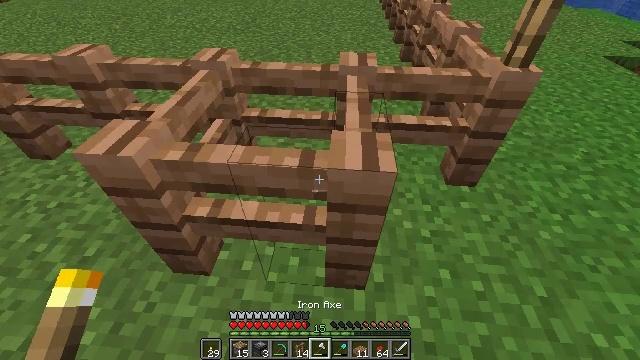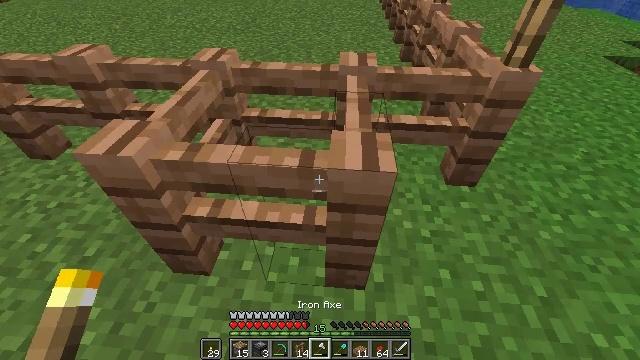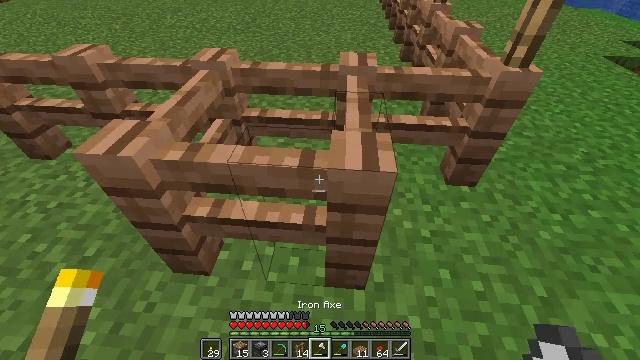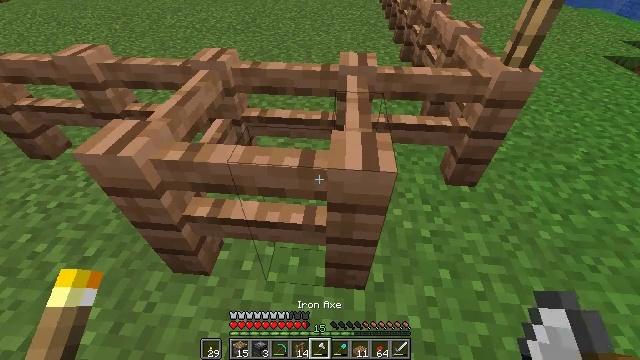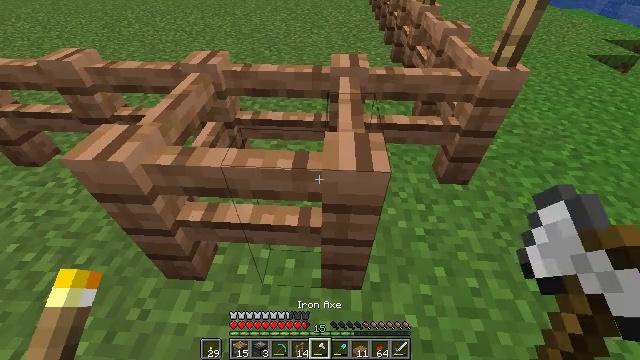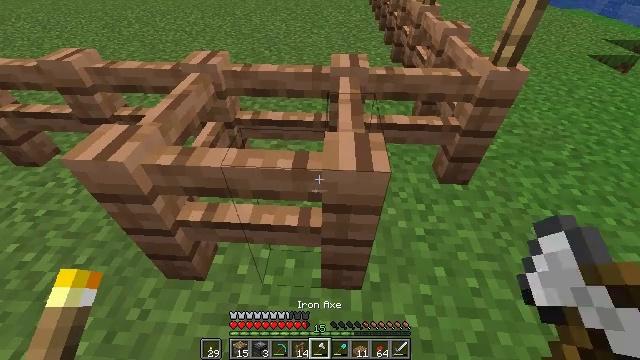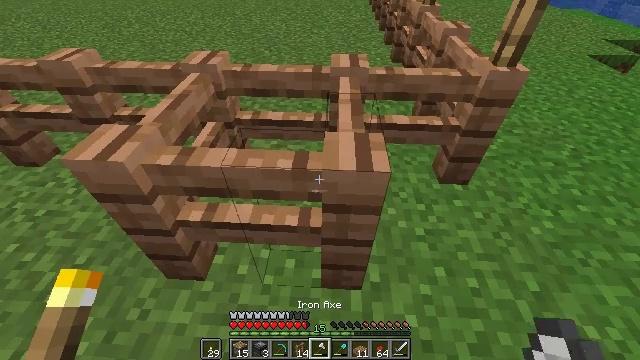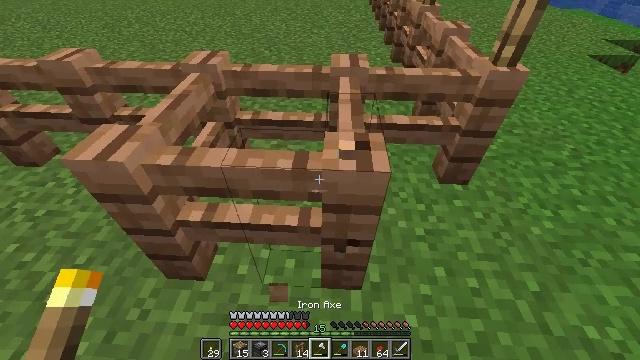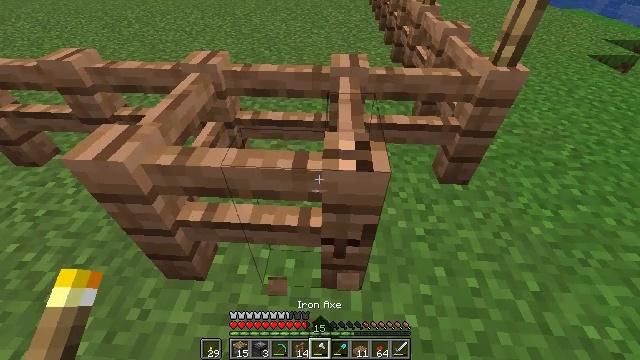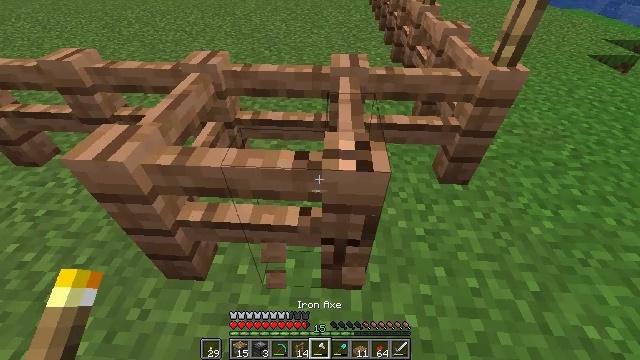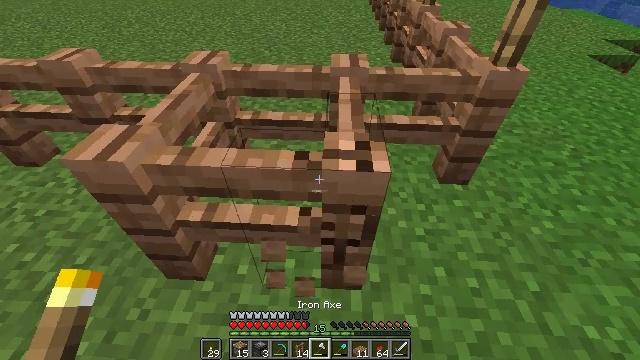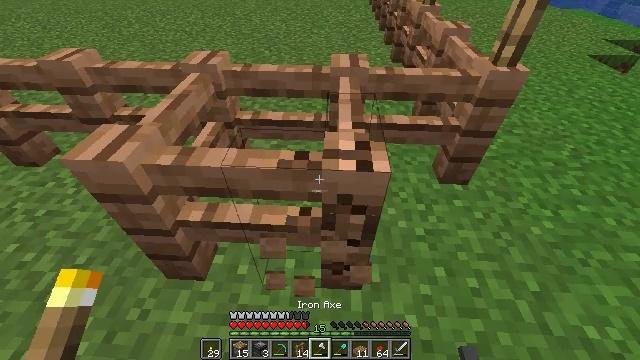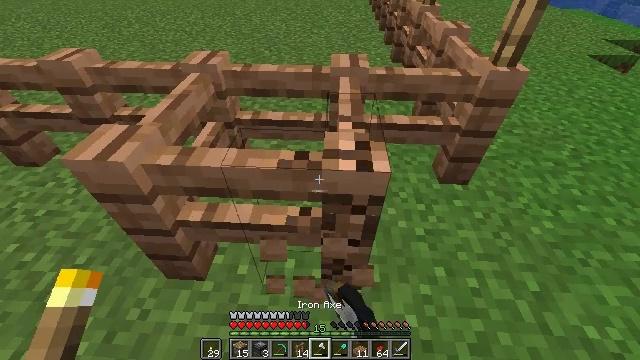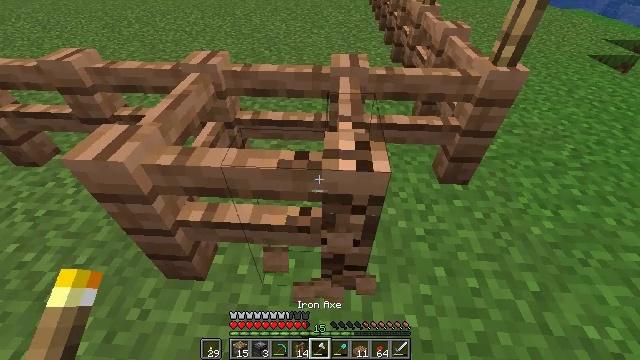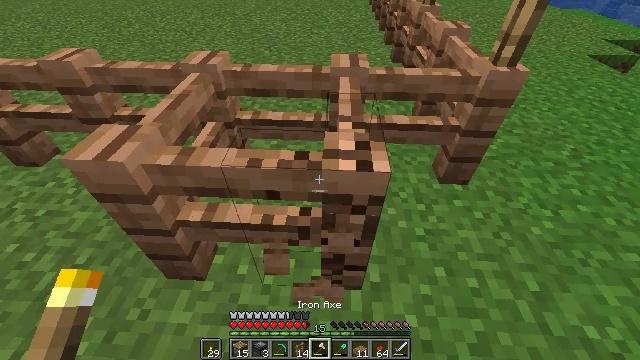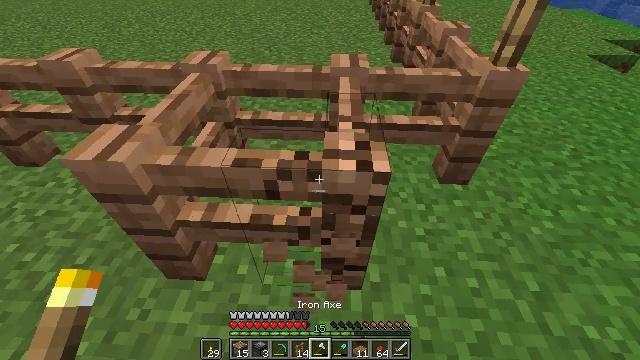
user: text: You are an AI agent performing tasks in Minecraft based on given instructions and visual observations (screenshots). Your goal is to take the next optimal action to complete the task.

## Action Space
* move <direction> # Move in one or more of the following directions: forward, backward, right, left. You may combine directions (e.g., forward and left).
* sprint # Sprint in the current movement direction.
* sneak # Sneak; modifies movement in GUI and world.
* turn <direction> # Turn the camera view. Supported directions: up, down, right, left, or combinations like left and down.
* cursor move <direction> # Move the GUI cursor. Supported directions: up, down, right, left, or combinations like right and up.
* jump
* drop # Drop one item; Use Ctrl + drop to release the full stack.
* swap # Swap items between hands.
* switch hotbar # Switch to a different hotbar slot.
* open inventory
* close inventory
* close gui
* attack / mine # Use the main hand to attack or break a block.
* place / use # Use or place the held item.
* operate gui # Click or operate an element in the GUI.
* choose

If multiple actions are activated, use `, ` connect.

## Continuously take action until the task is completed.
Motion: motion action
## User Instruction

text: Attack the jungle fence to break it.
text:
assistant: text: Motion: no_op
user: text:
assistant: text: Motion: no_op
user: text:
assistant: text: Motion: no_op
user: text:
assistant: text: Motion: turn right
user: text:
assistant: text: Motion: no_op
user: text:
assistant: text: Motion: no_op
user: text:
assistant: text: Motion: attack / mine
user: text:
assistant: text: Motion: attack / mine
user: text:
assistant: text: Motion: attack / mine
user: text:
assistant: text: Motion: attack / mine
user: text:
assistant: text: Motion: attack / mine
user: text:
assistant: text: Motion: attack / mine
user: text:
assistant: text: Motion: attack / mine
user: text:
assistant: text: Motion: attack / mine
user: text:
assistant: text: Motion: attack / mine
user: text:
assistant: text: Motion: turn left, attack / mine
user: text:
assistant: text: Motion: turn left, attack / mine
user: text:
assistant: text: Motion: turn left, attack / mine
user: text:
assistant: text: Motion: turn left and up, attack / mine
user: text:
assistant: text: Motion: turn left and up, attack / mine
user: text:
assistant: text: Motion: attack / mine
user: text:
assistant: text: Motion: attack / mine
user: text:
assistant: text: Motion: attack / mine
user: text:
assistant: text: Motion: turn up, attack / mine
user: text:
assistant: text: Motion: attack / mine
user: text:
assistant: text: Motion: attack / mine
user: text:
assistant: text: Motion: attack / mine
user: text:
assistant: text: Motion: attack / mine
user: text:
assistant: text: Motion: attack / mine
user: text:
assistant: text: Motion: attack / mine